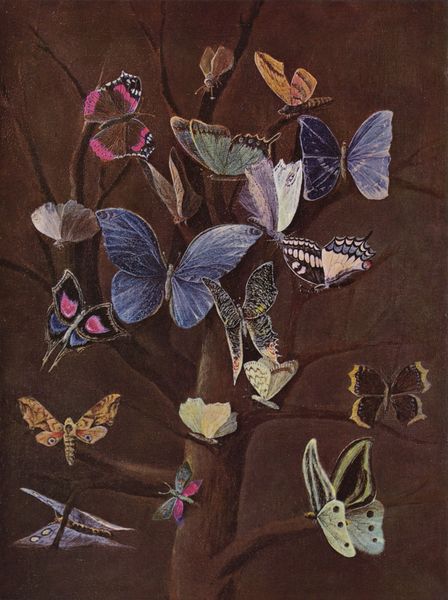
Titel: Schmetterlinge
Künstler: Wilhelm von Kaulbach
Standort: München
Institution: (zerstört)
Schlagwörter: baum, blau, dunkel, flügel, schatten, weiß, grün, ocker, sitzen, äste, blume, braun, bunt, grau, hell, hintergrund, licht, orange, schwarz, zeichnung, rot, tier, tiere, beige, muster, ornament, tod, öl, ast, natur, stamm, zweige, boden, kontrast, rosa, fliegen, rund, stillleben, farbig, sommer, farben, farbe, formen, lila, violett, kahl, klein, flattern, dekor, frühling, punkte, pink, fühler, eckig, gepunktet, form, groß, illustration, punkt, insekten, schmetterling, art, rotbraun, sammlung, insekt, libelle, schmetterlinge, admiral, verschieden, nachtfalter, botanik, falter, motte, motten, abbildung, zoologie, schwalbenschwanz, schmetterlin, vielfalt, zitronenfalter, kollektion, bläuling, kohlweisling, tagfalter, schmetterlingsvielfalt, ckfk, butterfly